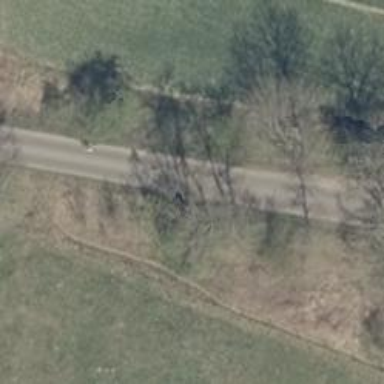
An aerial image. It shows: Unclassified road with asphalt surface.